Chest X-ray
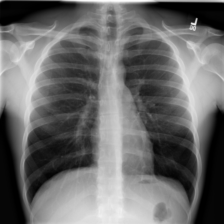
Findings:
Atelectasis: negative
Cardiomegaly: negative
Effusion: negative
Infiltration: negative
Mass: negative
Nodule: negative
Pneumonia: negative
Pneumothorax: negative
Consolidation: negative
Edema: negative
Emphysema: negative
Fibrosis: negative
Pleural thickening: negative
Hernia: negative